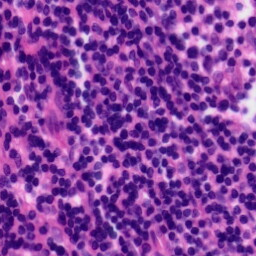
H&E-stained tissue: Tonsil